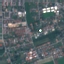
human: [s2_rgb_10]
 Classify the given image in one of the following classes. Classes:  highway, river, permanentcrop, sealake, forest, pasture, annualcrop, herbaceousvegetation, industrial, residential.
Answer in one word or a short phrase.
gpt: Residential